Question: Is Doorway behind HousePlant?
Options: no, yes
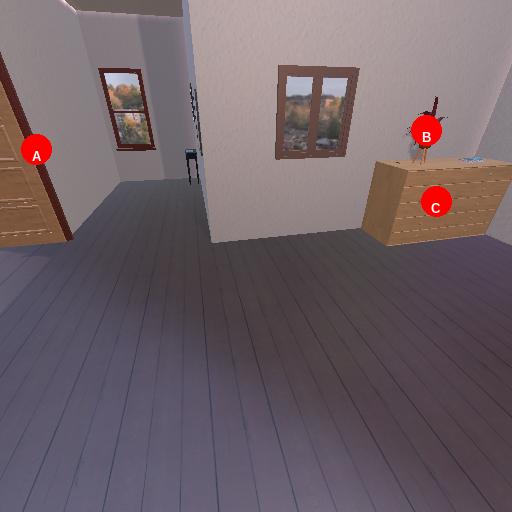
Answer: no